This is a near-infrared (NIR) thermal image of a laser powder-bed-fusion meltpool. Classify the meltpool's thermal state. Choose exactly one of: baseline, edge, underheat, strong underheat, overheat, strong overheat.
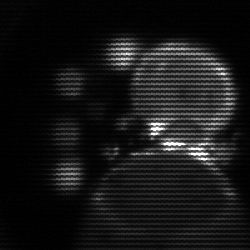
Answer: baseline